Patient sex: F
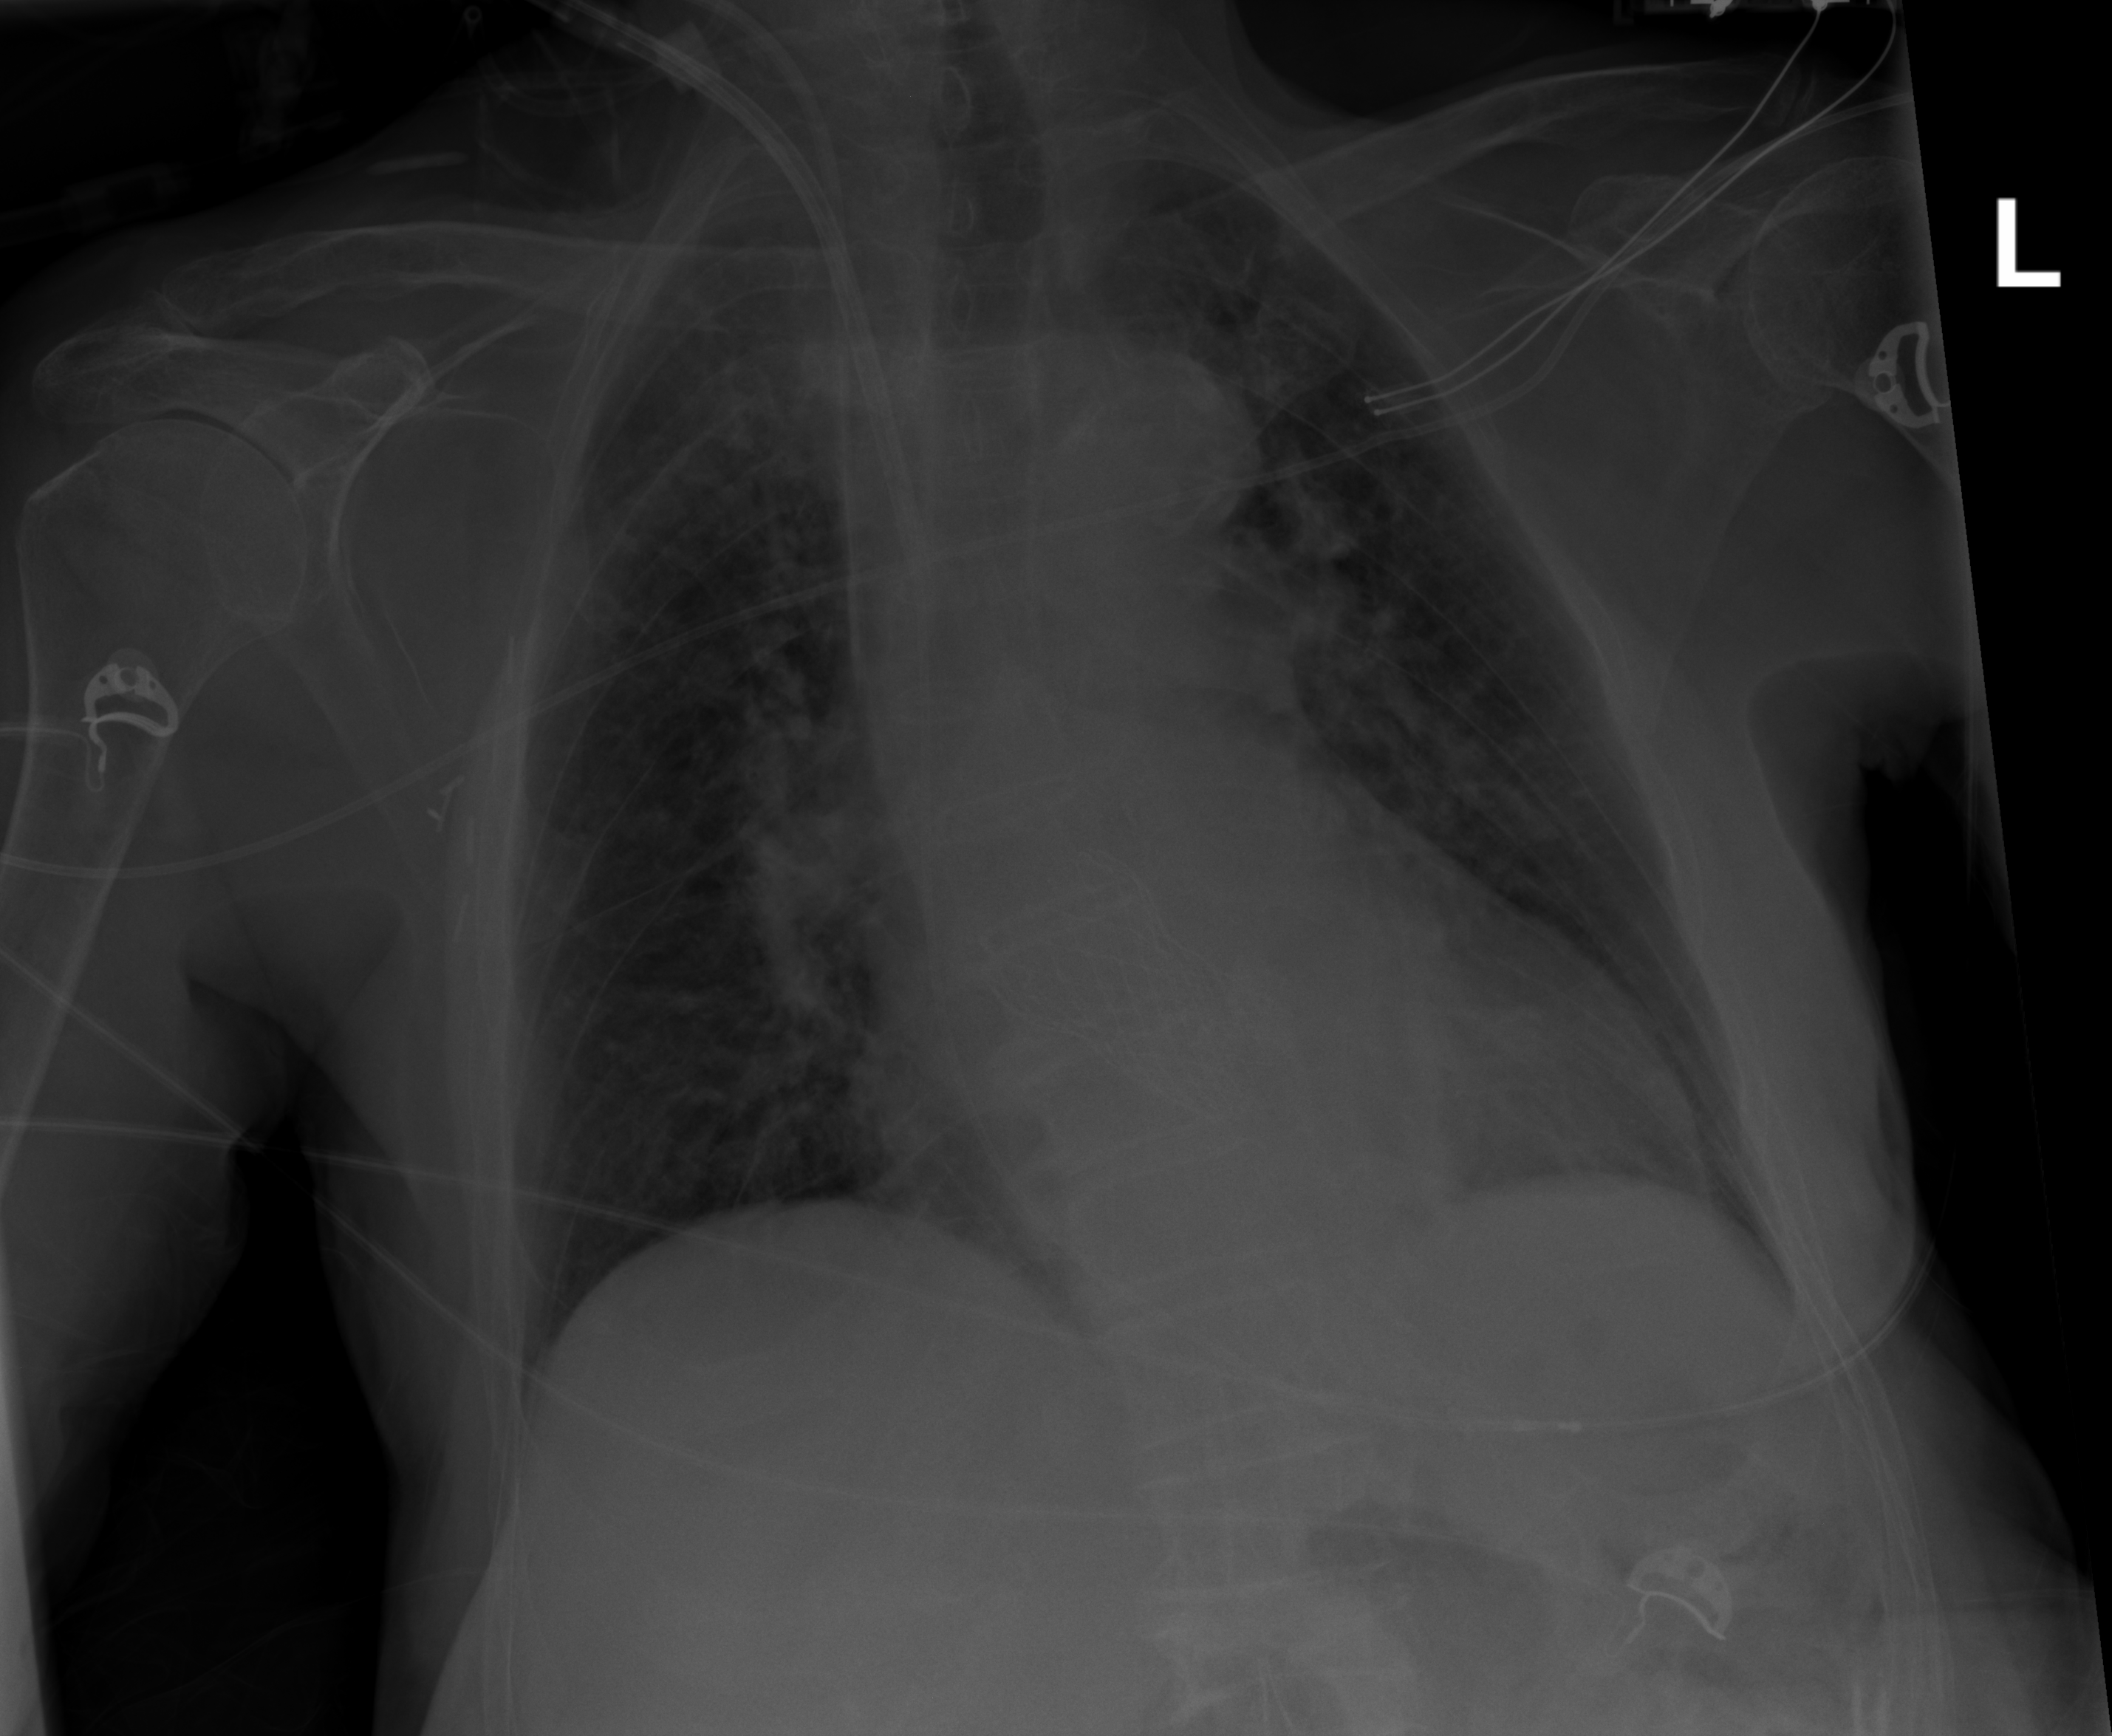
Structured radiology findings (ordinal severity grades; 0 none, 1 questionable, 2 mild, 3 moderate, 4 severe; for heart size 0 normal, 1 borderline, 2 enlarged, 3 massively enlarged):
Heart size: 0
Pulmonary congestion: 3
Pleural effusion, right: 0
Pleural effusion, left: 0
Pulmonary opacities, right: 2
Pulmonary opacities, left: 2
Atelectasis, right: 0
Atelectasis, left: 0